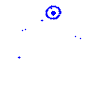
Particle: pion